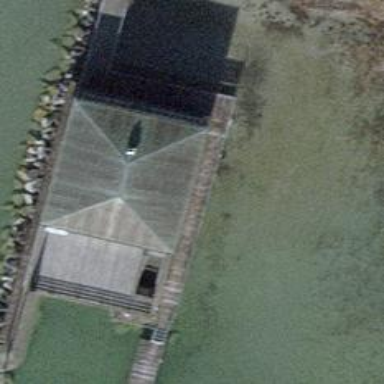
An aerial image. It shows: Man-made pier.